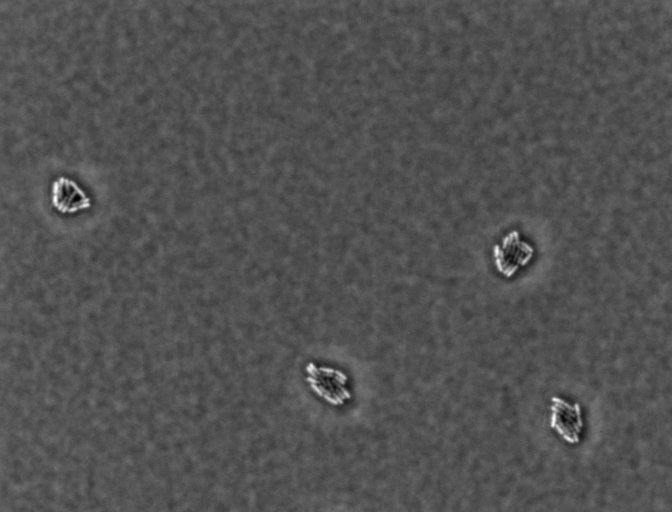
Salmonella enterica Enteritidis